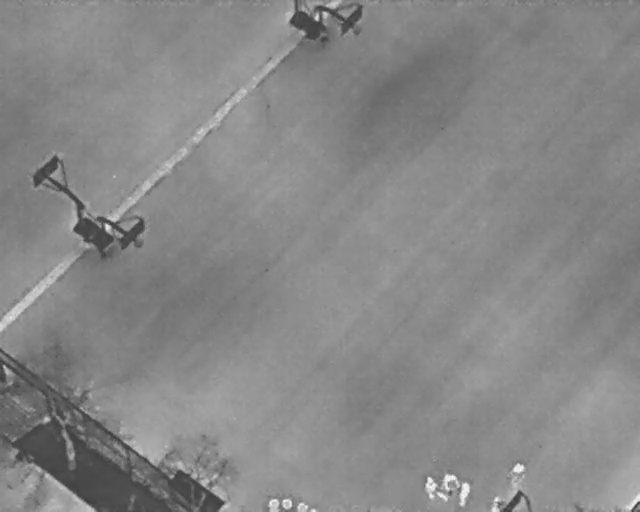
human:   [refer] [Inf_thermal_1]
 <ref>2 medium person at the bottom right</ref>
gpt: <box>[[70, 95, 74, 97, 17], [76, 96, 78, 99, 2]]</box>